Field crop: maize
Growth stage: 1
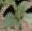
Species: datura